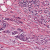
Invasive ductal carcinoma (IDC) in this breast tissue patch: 1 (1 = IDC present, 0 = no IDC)